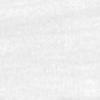
Label: no_change